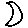
Label: moon